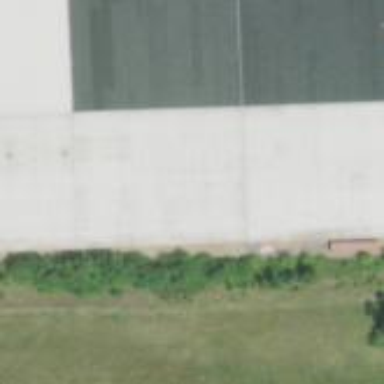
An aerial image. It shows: Warehouse building.